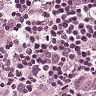
Metastatic tissue present: yes